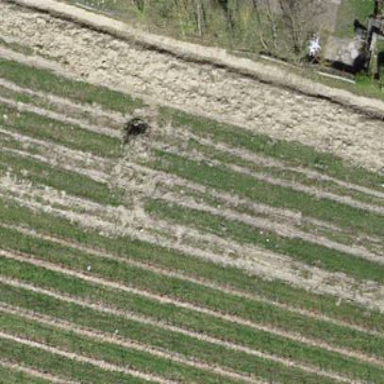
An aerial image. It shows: Vineyard.